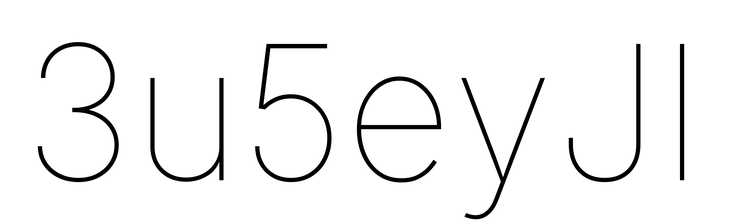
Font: Inter_Thin